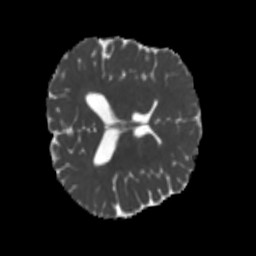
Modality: MD
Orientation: axial
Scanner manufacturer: siemens
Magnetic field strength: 3 T
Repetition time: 4 s
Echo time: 0.0594 s